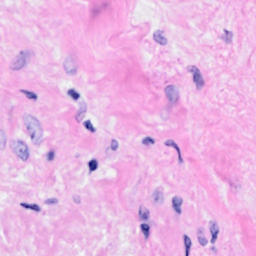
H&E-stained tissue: Breast